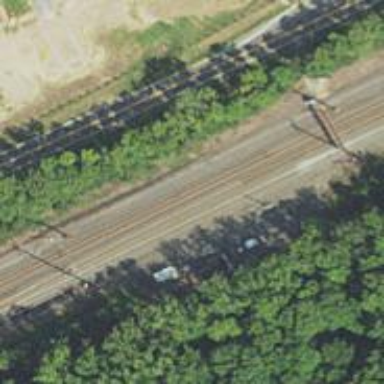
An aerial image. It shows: Railway with electrified contact lines.